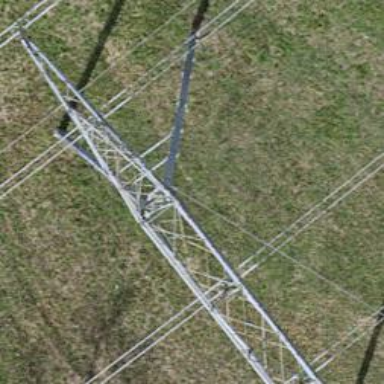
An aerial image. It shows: H-frame power tower with distinctive design.